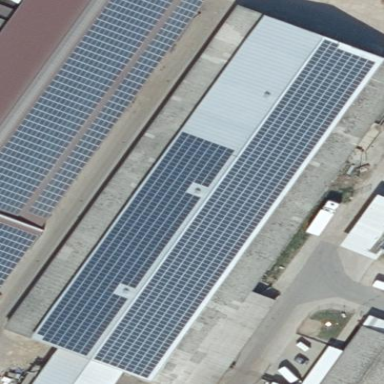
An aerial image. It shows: Small solar photovoltaic panel generator inside building.